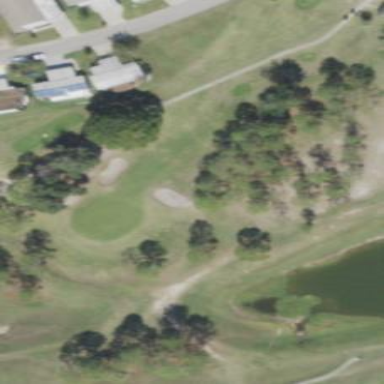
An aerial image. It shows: Golf fairway in the image.